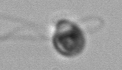
Label: flagellate_morphotype1